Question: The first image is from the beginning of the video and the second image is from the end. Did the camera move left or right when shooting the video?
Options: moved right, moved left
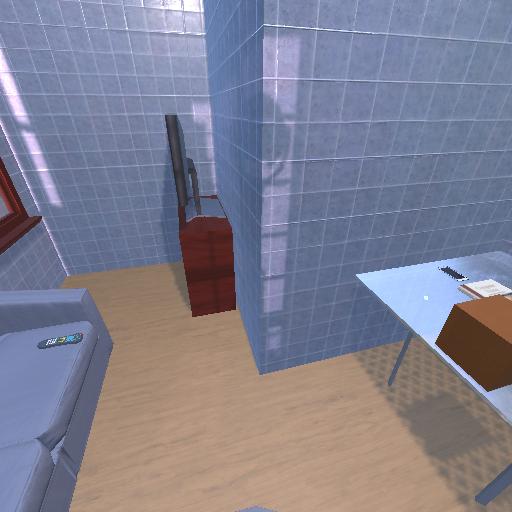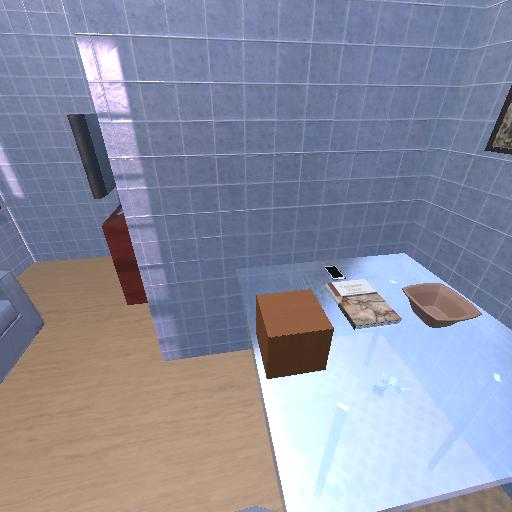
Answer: moved right